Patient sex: F
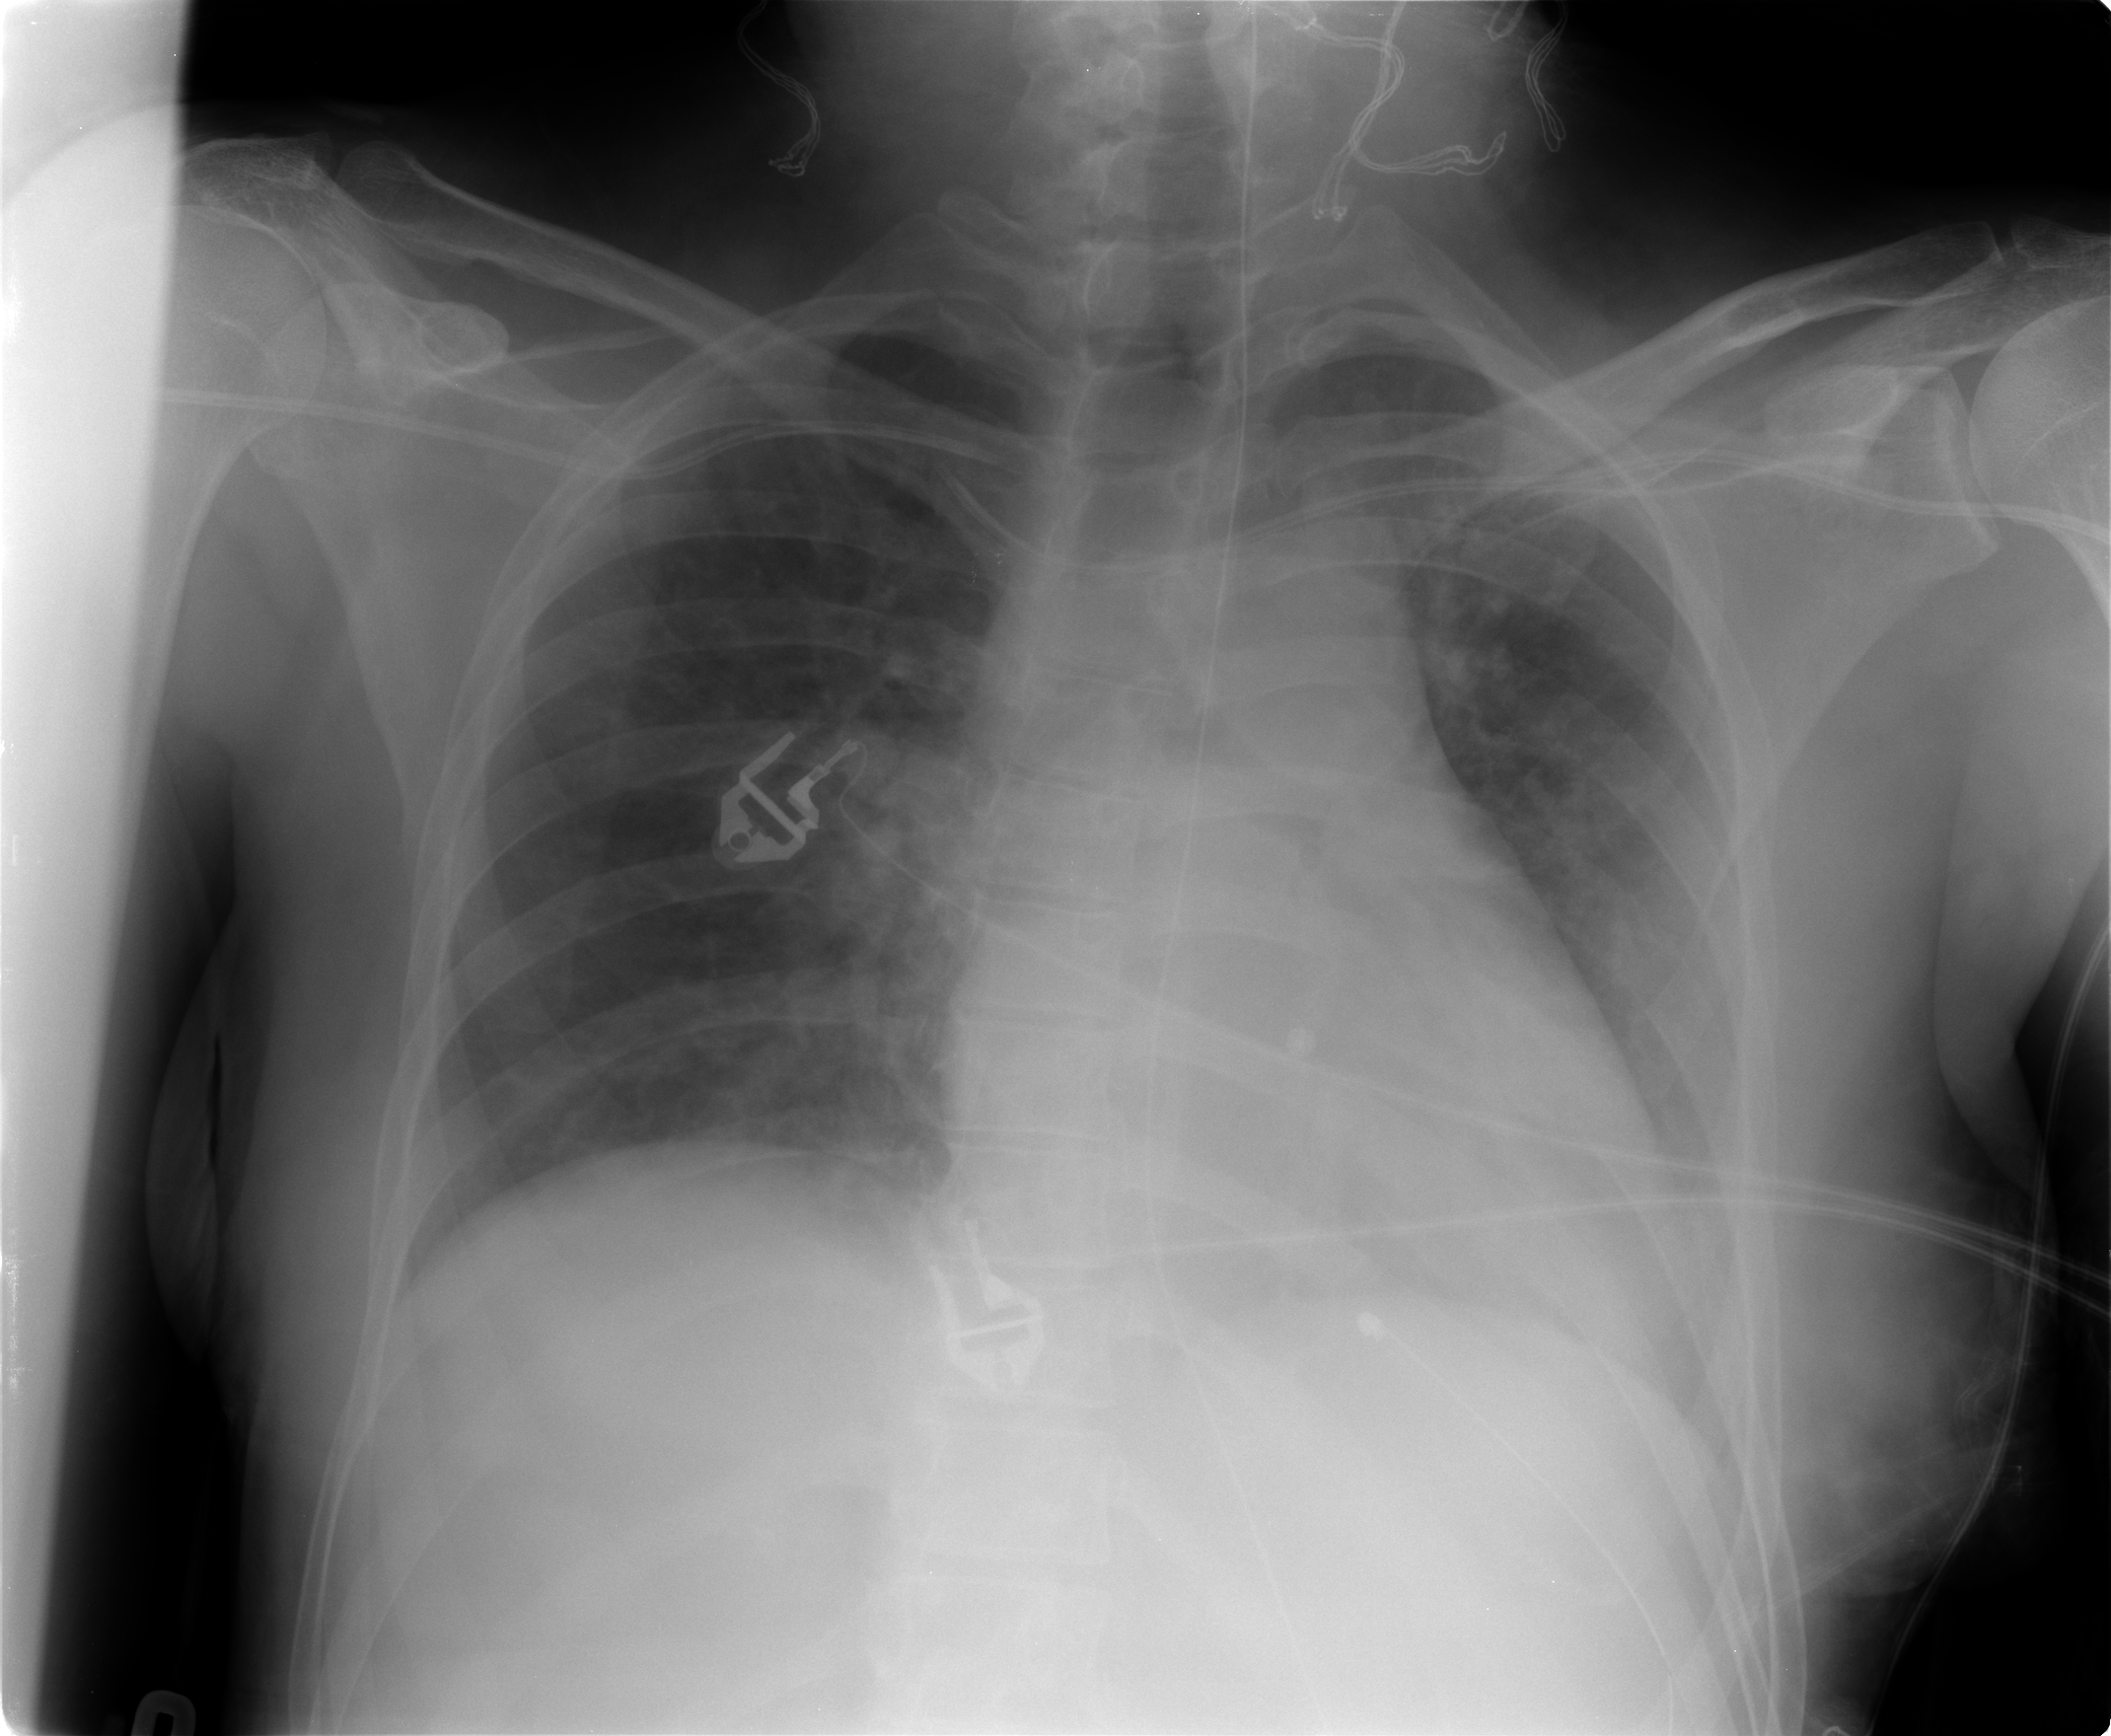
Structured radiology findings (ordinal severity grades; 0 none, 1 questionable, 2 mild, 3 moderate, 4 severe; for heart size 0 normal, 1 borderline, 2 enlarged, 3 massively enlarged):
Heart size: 0
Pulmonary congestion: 1
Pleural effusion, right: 0
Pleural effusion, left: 1
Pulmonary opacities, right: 0
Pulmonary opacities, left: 0
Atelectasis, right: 2
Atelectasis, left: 1